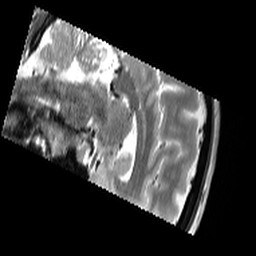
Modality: T2w
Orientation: sagittal
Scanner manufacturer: siemens
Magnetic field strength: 3 T
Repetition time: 9.86 s
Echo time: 0.05 s